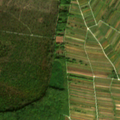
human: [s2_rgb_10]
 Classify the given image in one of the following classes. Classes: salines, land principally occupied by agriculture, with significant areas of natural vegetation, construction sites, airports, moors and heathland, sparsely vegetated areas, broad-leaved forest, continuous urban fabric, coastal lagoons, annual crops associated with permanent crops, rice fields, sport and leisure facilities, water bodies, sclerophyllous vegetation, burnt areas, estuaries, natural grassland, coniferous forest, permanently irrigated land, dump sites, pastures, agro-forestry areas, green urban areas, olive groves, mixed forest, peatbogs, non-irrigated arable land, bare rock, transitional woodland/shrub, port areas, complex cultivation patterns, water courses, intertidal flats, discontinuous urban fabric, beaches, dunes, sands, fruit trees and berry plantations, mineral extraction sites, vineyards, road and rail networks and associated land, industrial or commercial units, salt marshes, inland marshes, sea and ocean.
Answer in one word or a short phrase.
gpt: vineyards, broad-leaved forest, transitional woodland/shrub